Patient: sex F, age 61
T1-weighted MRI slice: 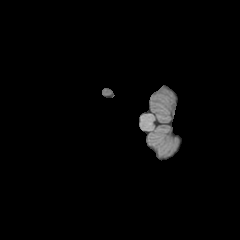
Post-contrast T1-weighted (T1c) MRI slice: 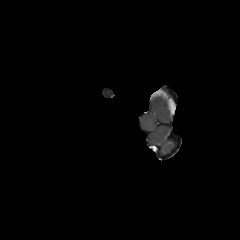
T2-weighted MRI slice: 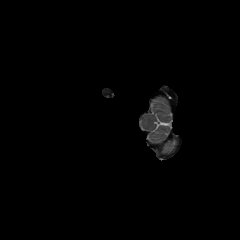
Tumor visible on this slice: no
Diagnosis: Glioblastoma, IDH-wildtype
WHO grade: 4